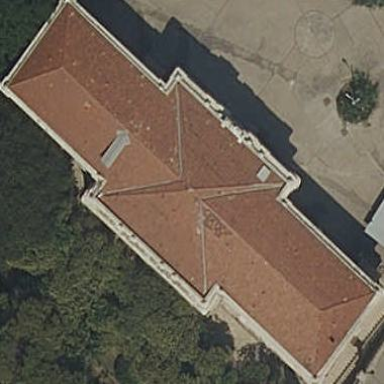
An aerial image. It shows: Civic building.